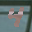
Label: 4